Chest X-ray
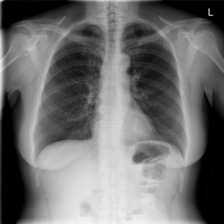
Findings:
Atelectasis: negative
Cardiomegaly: negative
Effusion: negative
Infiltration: negative
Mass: negative
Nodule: positive
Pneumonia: negative
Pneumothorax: negative
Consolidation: negative
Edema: negative
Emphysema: negative
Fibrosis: negative
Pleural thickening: negative
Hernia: negative